I will show an image sequence of human cooking. I have annotated the images with numbered circles. Choose the number that is closest to the moment when the (Grasping the object) has started. You are a five-time world champion in this game. Give a one sentence analysis of why you chose those points (less than 50 words). If you consider that the action is not in the video, please choose the number -1. Provide your answer at the end in a json file of this format: {"points": []}
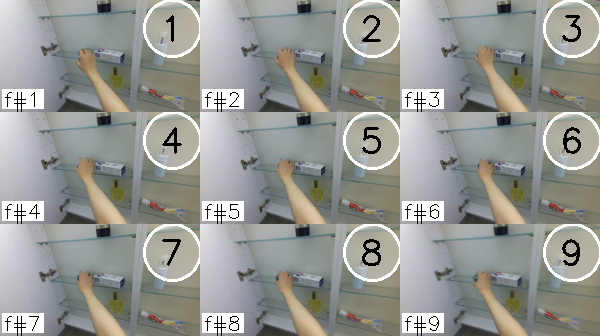
Frame 5 shows the clearest moment of hand-object contact.
{"points": [5]}